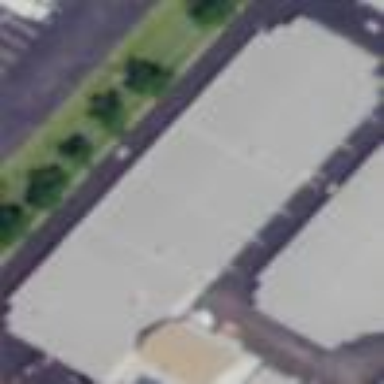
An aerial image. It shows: Building that serves as storage rental shop.